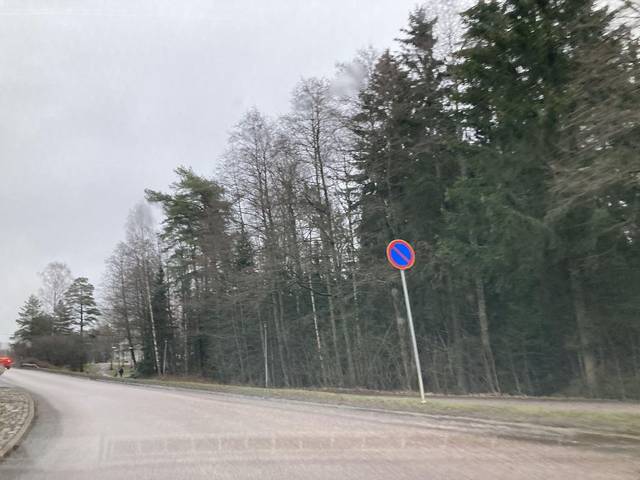
Region: Finland
Coordinates: 60.149, 24.643